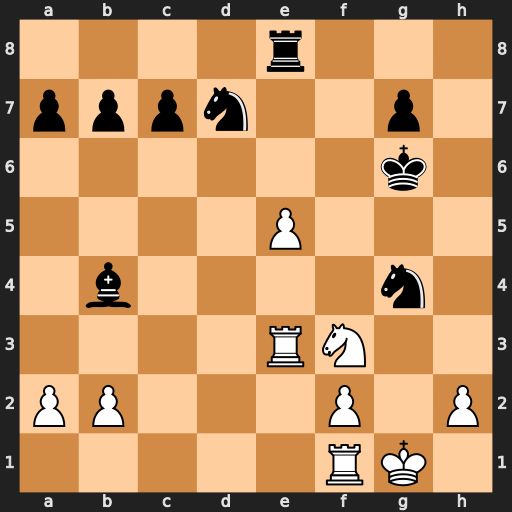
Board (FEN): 4r3/pppn2p1/6k1/4P3/1b4n1/4RN2/PP3P1P/5RK1
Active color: w
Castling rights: -
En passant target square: -
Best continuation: Re4 Ndxe5 Nxe5+